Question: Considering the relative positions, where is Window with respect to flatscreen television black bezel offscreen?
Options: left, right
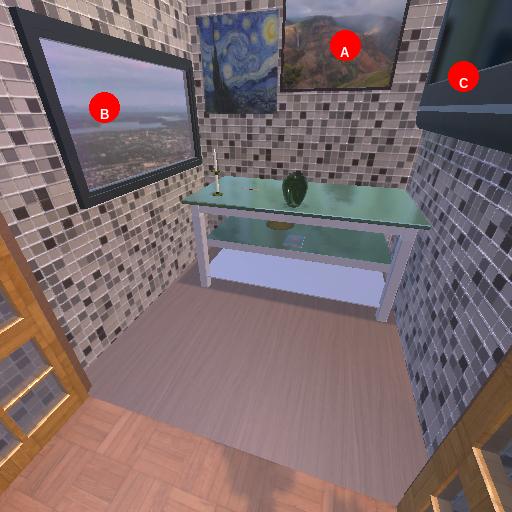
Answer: left